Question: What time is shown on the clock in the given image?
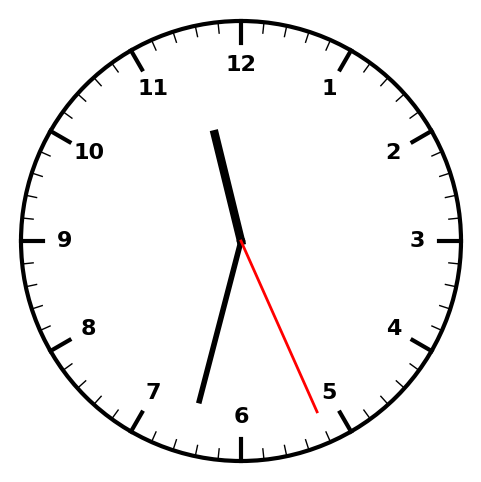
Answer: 11:32:26